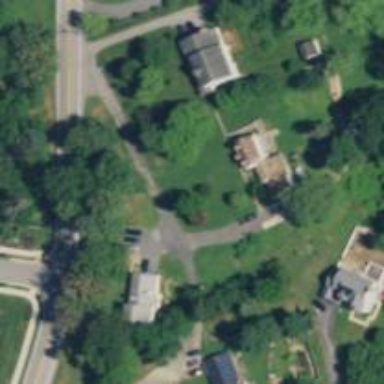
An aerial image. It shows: Driveway leading to service road.